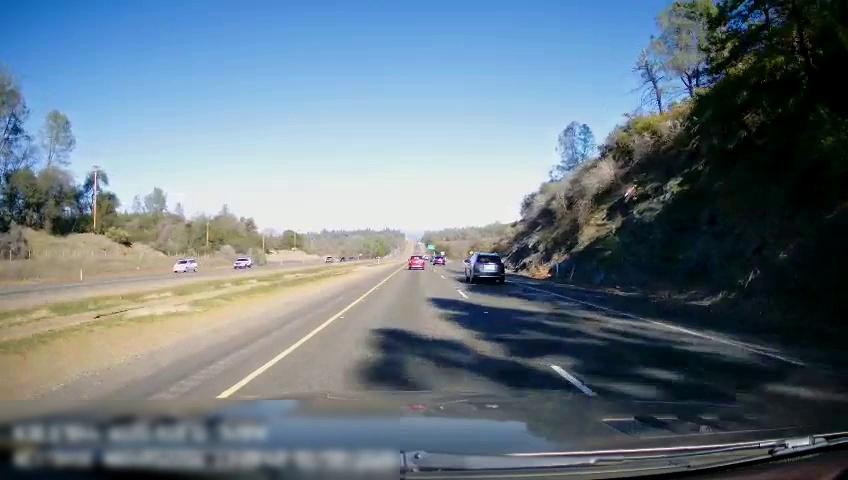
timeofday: Day
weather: Sunny
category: Drivable Space
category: Drivable Space
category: Vehicles | SUV
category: Vehicles | SUV
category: Vehicles | SUV
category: Vehicles | SUV
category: Vehicles | Car
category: Lanes | Current Lane
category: Lanes | Current Lane
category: Lanes | Alternate Lane